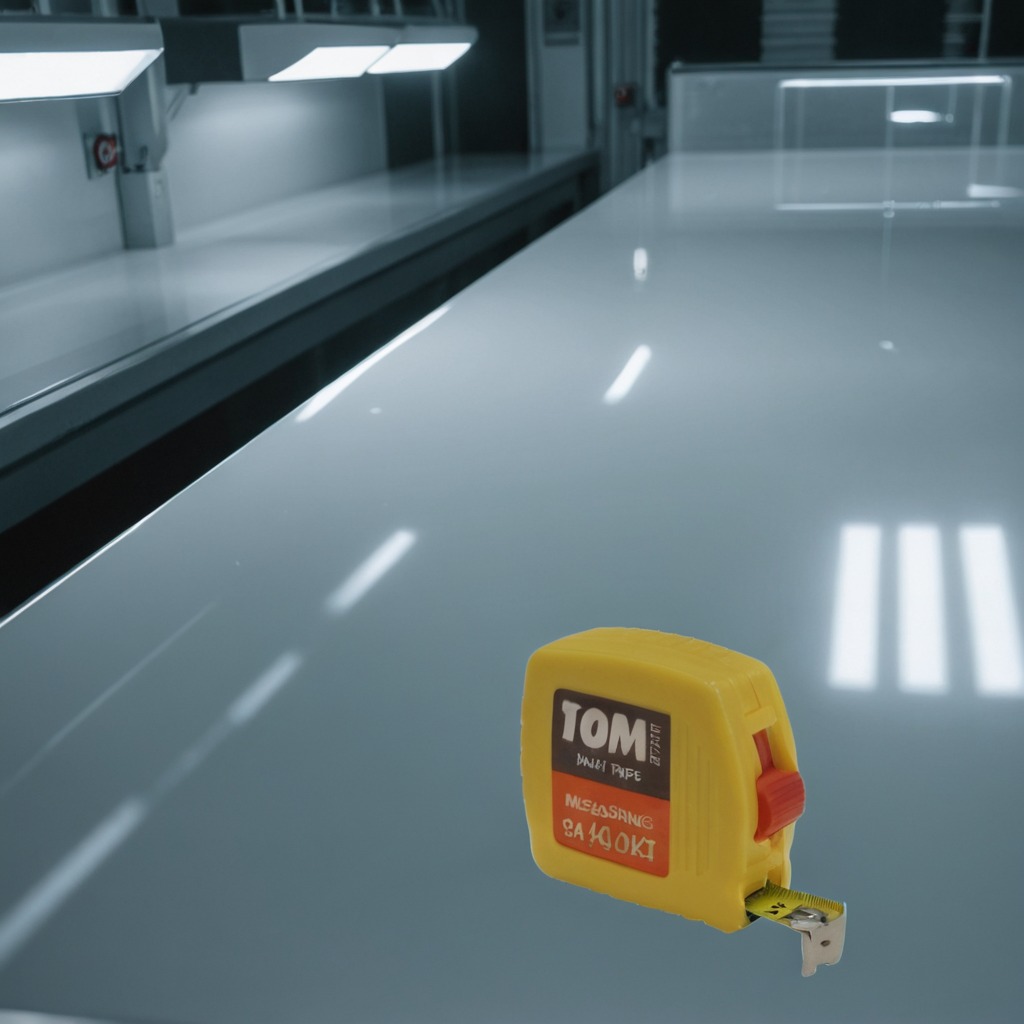
A measuring tape is lying on the table in the ship maintenance bay.